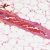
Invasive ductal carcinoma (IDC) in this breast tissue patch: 0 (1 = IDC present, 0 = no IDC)